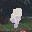
Label: 9